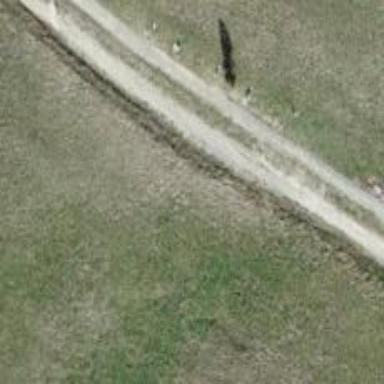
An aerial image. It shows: Well-maintained track road with grade 1 tracktype.